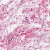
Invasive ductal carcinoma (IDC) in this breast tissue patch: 0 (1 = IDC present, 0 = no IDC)